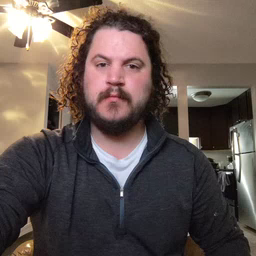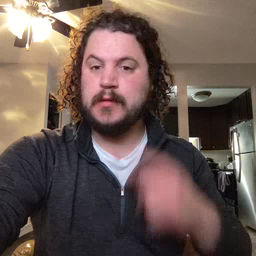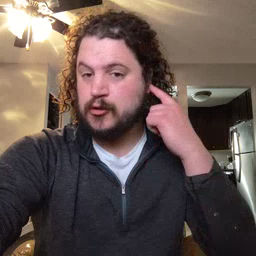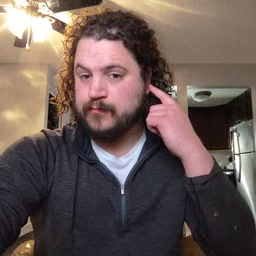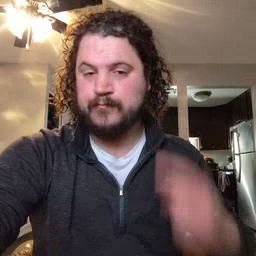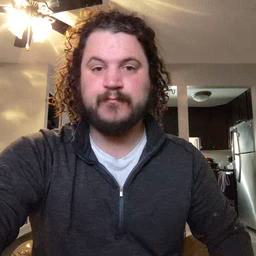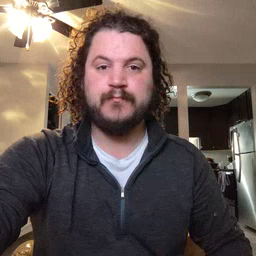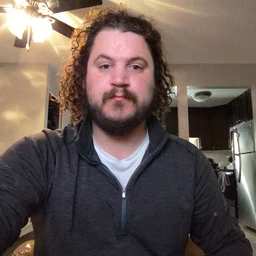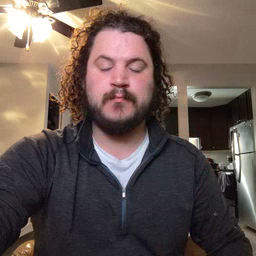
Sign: ear